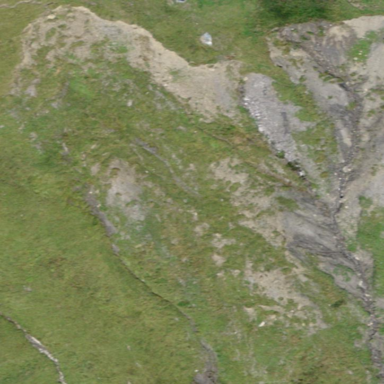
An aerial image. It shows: Natural scree.